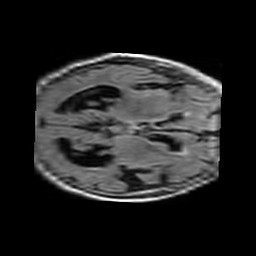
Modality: FLAIR
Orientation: axial
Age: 82
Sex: female
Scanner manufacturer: philips
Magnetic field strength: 1.5 T
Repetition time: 11 s
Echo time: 0.14 s